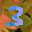
Label: 3